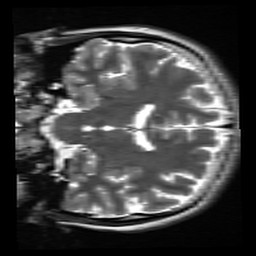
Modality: inplaneT2
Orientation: coronal
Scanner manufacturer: siemens
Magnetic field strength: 3 T
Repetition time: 7.02 s
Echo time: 0.069 s